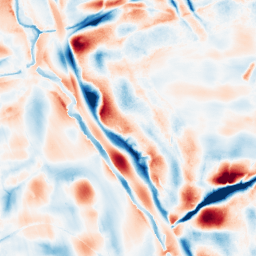
Category: wavelet
Decomposition family: wavelet_biorthogonal
Decomposition parameters: wavelet: bior4.4
level: 5
Upsampling method: quadratic
Upsampling parameters: scale: 4
Upsampling scale: 4